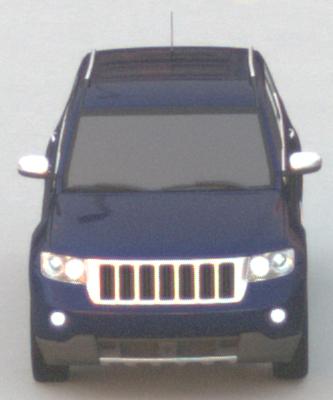
Make: Jeep
Model: Grand Cherokee
Detailed model: WK2
Model produced from: 2010
Model produced until: 2021
Doors: 5
Color: blue
Road condition: dry road
Daytime: sunrise or sunset
Contrast: medium contrast